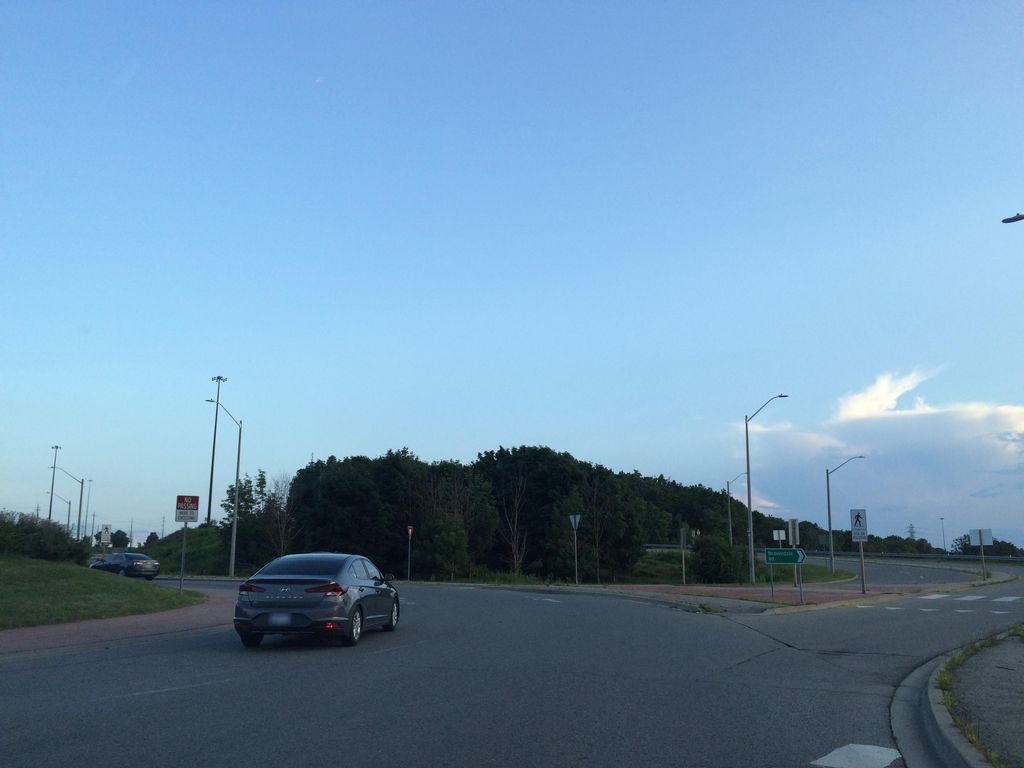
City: kitchener-waterloo